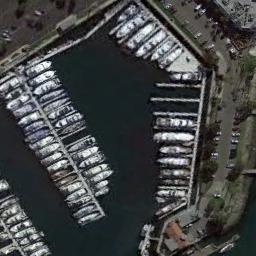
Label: harbor